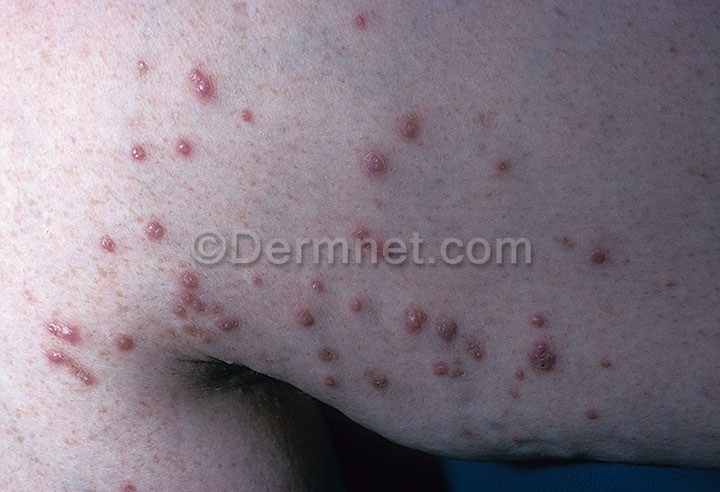
Disease: Seborrheic Keratoses and other Benign Tumors